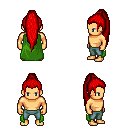
a pixel art fantasy rpg character, male body template, human, tanned skin, green cape, teal pants, red extra-long topknot hairstyle, four views (front, back, left, right), 2x2 character sprite sheet, small pixel art, hard edges, no anti-aliasing